Question: I am newbie at R. Now I want to plot data (two variables) and showing regression line including the boxplot. I am able to show those data except the r square value and equation chart.
Below is my script in showing the graph
'''
library (car)
scatterplot(FIRST_S2A_NDVI, MEAN_DRONE_NDVI,
main = "NDVI Value from Sentinel and Drone",
xlab = "NDVI Value from Sentinel",
ylab = "NDVI Value from Drone",
pch = 15, col = "black",
regLine = list(col="green"), smooth = FALSE)
'''
The figure is like this.

Now, the final touch is to add the equation and r square value on my figure. What script do I need to write. I tried this script from <URL> but still no idea how to show them.
Thanks for read and hopefully helping me in this.
p.s.
Content of my data
'''
OBJECTID SAMPLE_GRID FIRST_S2A_NDVI MEAN_DRONE_NDVI
1 1 1 <PHONE> <PHONE>
2 2 2 <PHONE> <PHONE>
3 3 3 <PHONE> <PHONE>
4 4 4 <PHONE> <PHONE>
5 5 5 <PHONE> <PHONE>
6 6 6 <PHONE> <PHONE>
7 7 7 <PHONE> <PHONE>
8 8 8 <PHONE> <PHONE>
9 9 9 <PHONE> <PHONE>
10 10 10 <PHONE> <PHONE>
11 11 11 <PHONE> <PHONE>
12 12 12 <PHONE> <PHONE>
13 13 13 <PHONE> <PHONE>
14 14 14 <PHONE> <PHONE>
15 15 15 <PHONE> <PHONE>
16 16 16 <PHONE> <PHONE>
17 17 17 <PHONE> <PHONE>
18 18 18 <PHONE> <PHONE>
19 19 19 <PHONE> <PHONE>
20 20 20 <PHONE> <PHONE>
21 21 21 <PHONE> <PHONE>
22 22 22 <PHONE> <PHONE>
23 23 23 <PHONE> <PHONE>
24 24 24 <PHONE> <PHONE>
25 25 25 <PHONE> <PHONE>
26 26 26 <PHONE> <PHONE>
27 27 27 <PHONE> <PHONE>
28 28 28 <PHONE> <PHONE>
'''
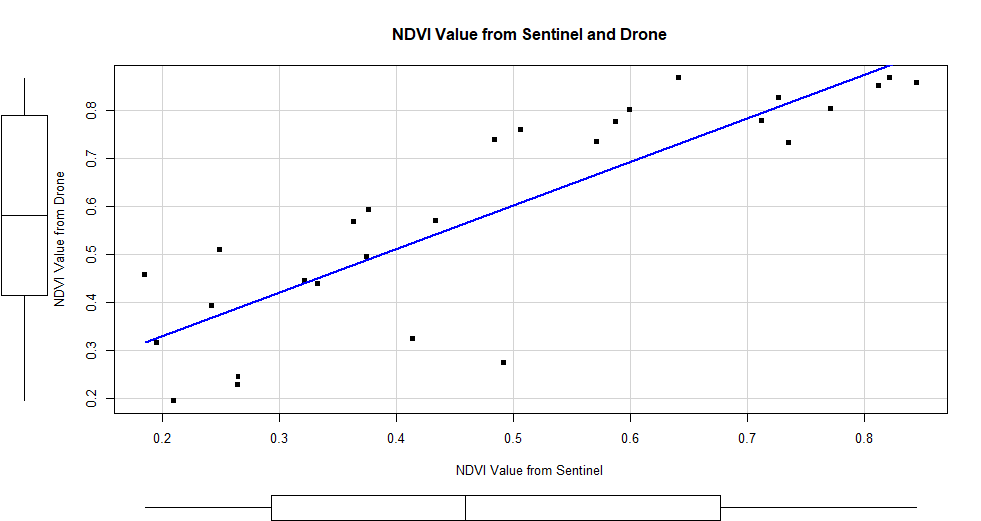
Answer: For adding the equation and the R squared value to your current plot. You can simply create a model with the y and x variables and format a equation and paste in over the plot using 'mtext' function.
'''
m <- lm(MEAN_DRONE_NDVI~FIRST_S2A_NDVI)
eq <- paste0("y = ",round(coef(m)[2],3),"x ",
ifelse(coef(m)[1]<0,round(coef(m)[1],3),
paste("+",round(coef(m)[1],3))))
mtext(eq, 3,-1)
mtext(paste0("R^2 = ",round(as.numeric(summary(m)[8]),3)), 3, -3)
'''
You can change the variables in your model and also change the position of the text with the 2nd and 3rd arguments in the 'mtext' function